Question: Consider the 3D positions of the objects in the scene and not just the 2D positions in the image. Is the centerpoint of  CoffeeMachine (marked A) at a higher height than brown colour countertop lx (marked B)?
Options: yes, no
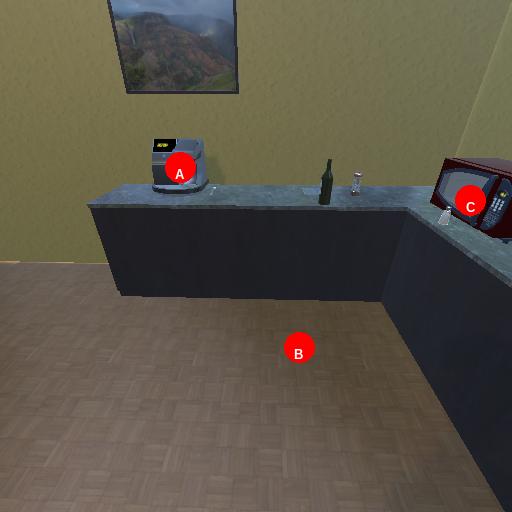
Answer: yes